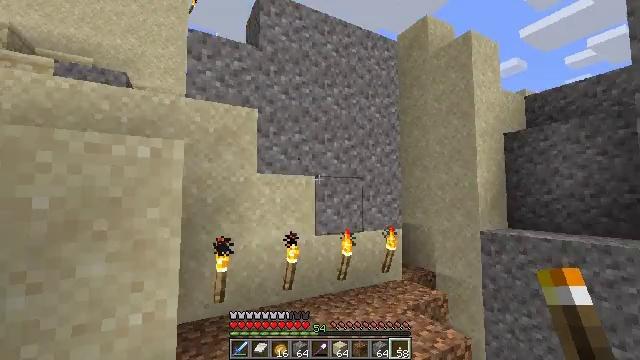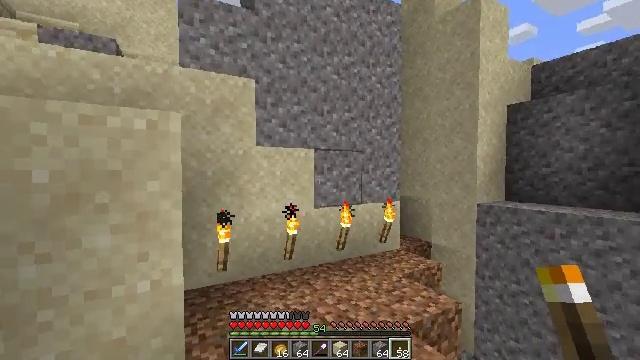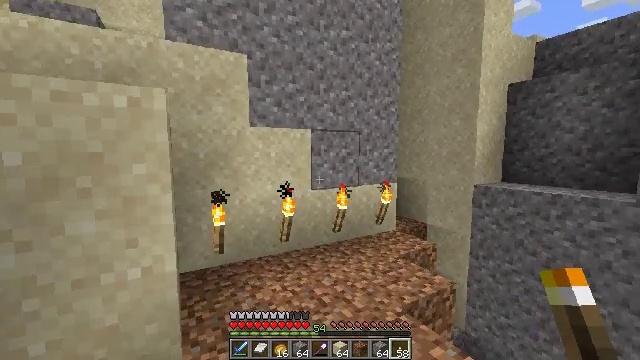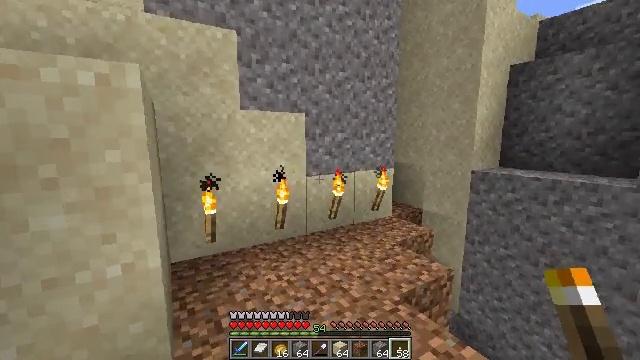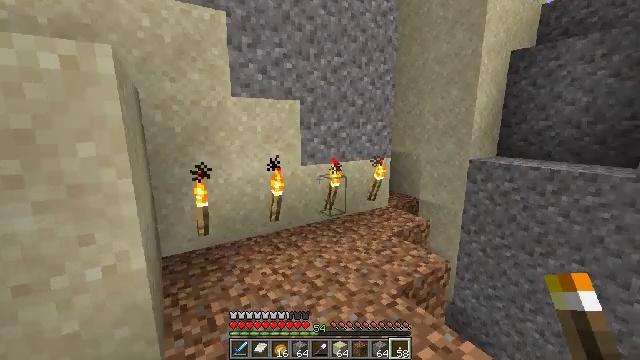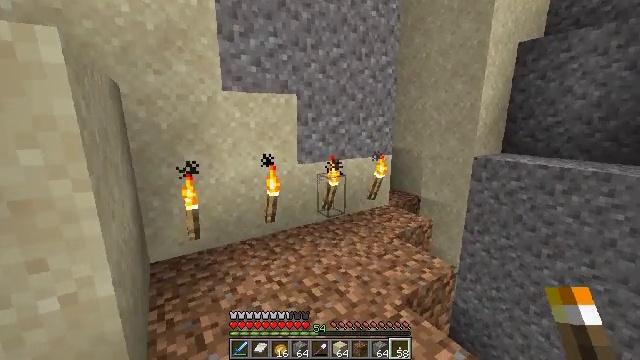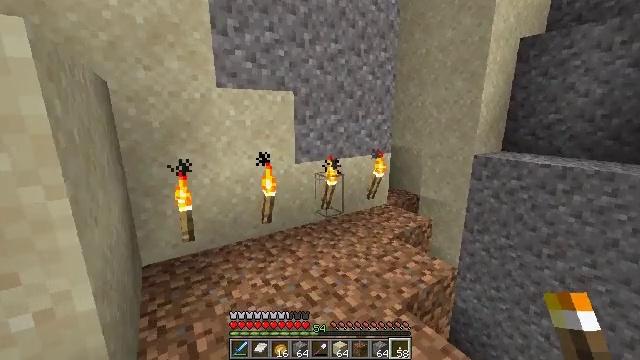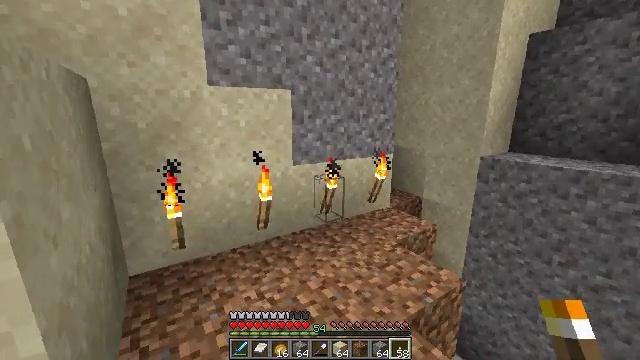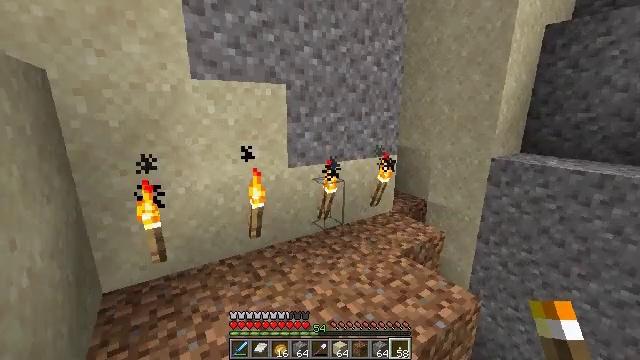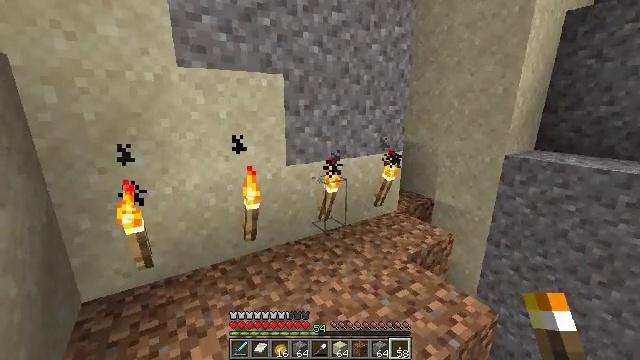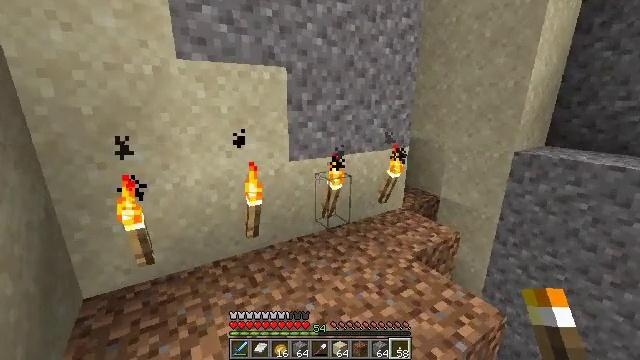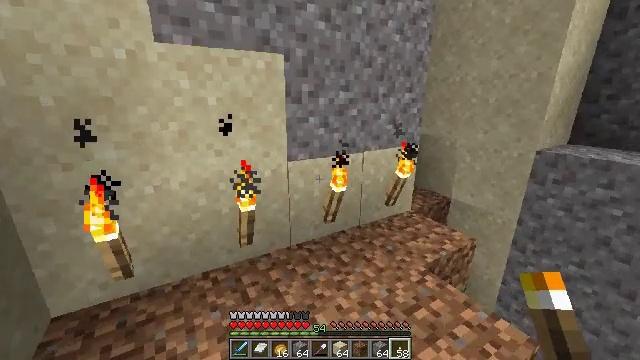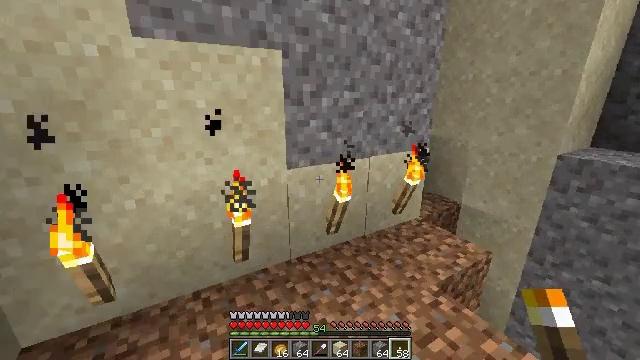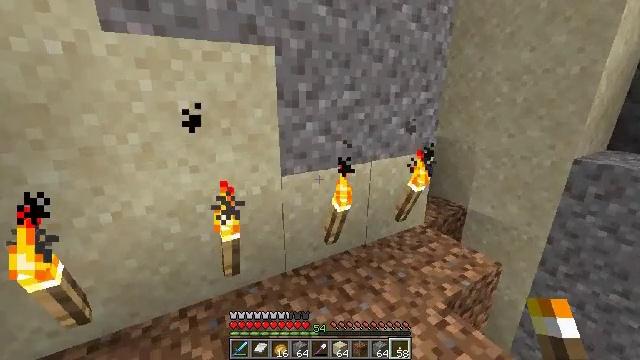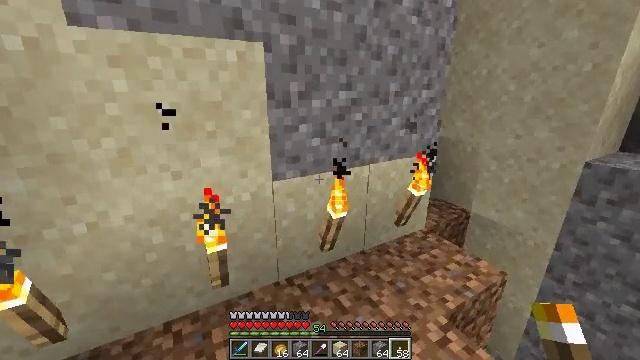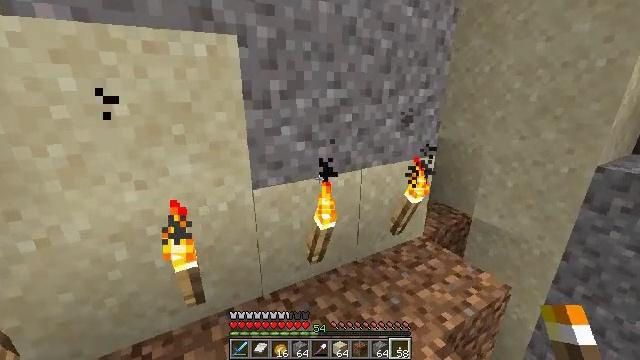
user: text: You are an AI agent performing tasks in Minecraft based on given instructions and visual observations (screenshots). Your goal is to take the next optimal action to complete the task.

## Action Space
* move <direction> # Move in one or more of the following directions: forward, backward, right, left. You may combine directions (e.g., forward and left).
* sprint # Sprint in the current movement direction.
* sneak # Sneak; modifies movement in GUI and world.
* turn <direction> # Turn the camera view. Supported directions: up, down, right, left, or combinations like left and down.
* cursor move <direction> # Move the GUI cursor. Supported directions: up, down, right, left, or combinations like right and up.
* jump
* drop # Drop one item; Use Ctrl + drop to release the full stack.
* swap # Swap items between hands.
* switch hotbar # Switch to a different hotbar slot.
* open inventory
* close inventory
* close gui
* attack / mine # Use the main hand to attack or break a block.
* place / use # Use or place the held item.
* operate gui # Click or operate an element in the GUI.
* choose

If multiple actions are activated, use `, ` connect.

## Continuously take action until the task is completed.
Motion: motion action
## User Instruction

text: Dig up some sand.
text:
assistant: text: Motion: turn down
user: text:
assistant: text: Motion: move forward, turn down
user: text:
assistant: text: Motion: move forward, turn right and down
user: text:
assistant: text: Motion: move forward, turn right and down
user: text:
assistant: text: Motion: move forward, turn down
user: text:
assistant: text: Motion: move forward
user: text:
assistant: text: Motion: move forward
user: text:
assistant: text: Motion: move forward
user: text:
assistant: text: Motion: move forward, turn down
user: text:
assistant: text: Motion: move forward, turn down
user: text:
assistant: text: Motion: move forward
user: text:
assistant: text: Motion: move forward
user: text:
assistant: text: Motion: move forward and move right
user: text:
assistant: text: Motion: move forward and move right
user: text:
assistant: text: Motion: move forward and move right
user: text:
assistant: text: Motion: move forward and move right
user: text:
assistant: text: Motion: move forward and move right
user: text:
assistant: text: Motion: move forward and move right, turn left and down
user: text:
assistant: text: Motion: turn left and down
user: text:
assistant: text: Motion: turn left and down
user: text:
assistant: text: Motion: turn left
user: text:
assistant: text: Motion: no_op
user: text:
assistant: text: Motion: no_op
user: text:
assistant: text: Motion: no_op
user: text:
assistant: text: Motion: no_op
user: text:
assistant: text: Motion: no_op
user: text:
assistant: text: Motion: turn right
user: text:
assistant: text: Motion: move forward and move right, turn right
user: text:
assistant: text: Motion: move forward and move right
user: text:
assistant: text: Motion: move forward and move right, turn left and down